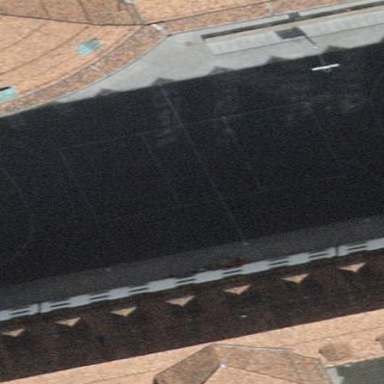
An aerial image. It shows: Multi-sport pitch with asphalt surface.